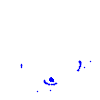
Particle: pion